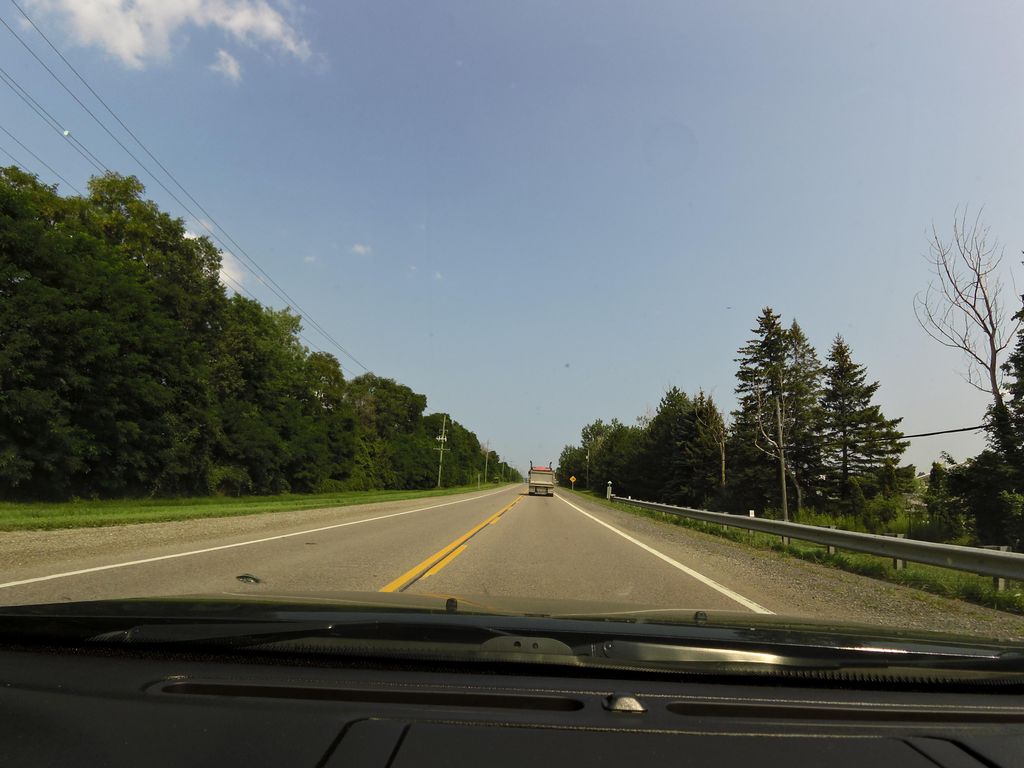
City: hamilton